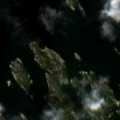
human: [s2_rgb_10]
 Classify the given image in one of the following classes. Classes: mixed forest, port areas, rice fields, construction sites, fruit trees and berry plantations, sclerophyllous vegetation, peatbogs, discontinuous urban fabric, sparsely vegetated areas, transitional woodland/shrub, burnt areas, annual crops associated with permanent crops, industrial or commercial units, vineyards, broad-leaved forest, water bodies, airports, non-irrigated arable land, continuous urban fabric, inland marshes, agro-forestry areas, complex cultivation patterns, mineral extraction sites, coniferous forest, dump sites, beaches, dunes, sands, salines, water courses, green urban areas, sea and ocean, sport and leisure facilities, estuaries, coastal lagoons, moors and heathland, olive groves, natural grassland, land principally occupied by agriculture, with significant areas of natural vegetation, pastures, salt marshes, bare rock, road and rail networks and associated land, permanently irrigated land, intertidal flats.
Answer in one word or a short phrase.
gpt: sea and ocean